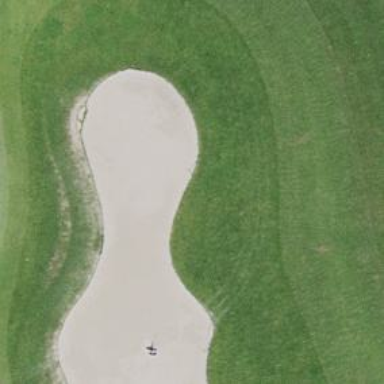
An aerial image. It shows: Sand bunker on golf course.